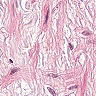
Metastatic tissue present: no